Question: I'm using EF6 Code First and here's a simple model which reproduces my issue:
'''
abstract class GeoInfo
{
public int Id { get; set; }
public double CoordX { get; set; }
public double CoordY { get; set; }
}
class PersonGeoInfo : GeoInfo
{
[Required]
public Person Person { get; set; }
}
class CarGeoInfo : GeoInfo
{
[Required]
public Car Car { get; set; }
}
class Person
{
public int Id { get; set; }
public string Name { get; set; }
public virtual PersonGeoInfo PersonGeoInfo { get; set; }
}
class Car
{
public int Id { get; set; }
public string Number { get; set; }
public virtual CarGeoInfo CarGeoInfo { get; set; }
}
'''
And a context:
'''
class MyContext : DbContext
{
public DbSet<GeoInfo> GeoInfos { get; set; }
public DbSet<PersonGeoInfo> PersonGeoInfos { get; set; }
public DbSet<CarGeoInfo> CarGeoInfos { get; set; }
public DbSet<Person> Persons { get; set; }
public DbSet<Car> Cars { get; set; }
}
'''
Entity Framework generates this database:

Look at 'GeoInfoes' foreign keys constraints. They both are in one column and using this database is imposible. But EF didn't warned me, it just throws database exception: 'The INSERT statement conflicted with the FOREIGN KEY...'
I've tried to use TPT strategy - the same problem, but mixing is between association and inheritance keys.
I've tried to explicitly define foreign keys in model - didn't help. Nothing stops EF from generating a FK constraint in the same PK column.
I can't create a base class for a 'Car' and a 'Person' because in real app they are already participate in another hierarchies.
Am I using Entity Framework wrong or it really can't map one-to-one relationship along with inheritance to a database?
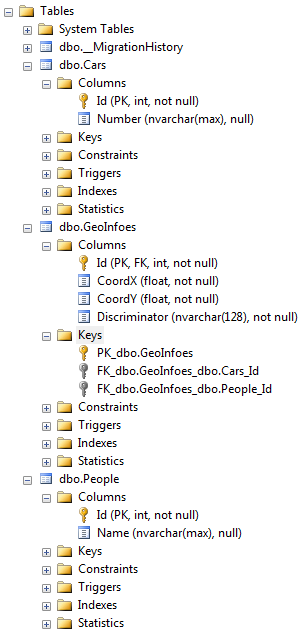
Answer: I think you can resolve your problem with this model:
'''
public class GeoInfo
{
public int Id { get; set; }
public double CoordX { get; set; }
public double CoordY { get; set; }
}
public class Person
{
public int Id { get; set; }
public string Name { get; set; }
[ForeignKey("PersonGeoInfo")]
public int? PersonGeoInfoId { get; set; }
public virtual GeoInfo PersonGeoInfo { get; set; }
}
public class Car
{
public int Id { get; set; }
public string Number { get; set; }
[ForeignKey("CarGeoInfo")]
public int? CarGeoInfoId { get; set; }
public virtual GeoInfo CarGeoInfo { get; set; }
}
'''
This way, a 'Person' and a 'Car' are associated with a 'GeoInfo', and and when you want to find a person by their coordinates, you could do this:
'''
int geoInfoId = 3;
var person=_db.Persons.FirstOrDefault(p=>p.PersonGeoInfoId==geoInfoId);
'''
But as you can see, with this model you are going to have one-to many relationships between 'Person' and 'GeoInfo' and 'Car' and 'GeoInfo'. I think this model could be more real because, eg, two people could have the same coordinates.